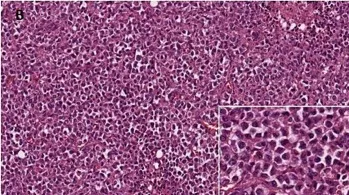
(B) Higher magnification (20x) view of the solid growth area. White box underlines at 100x magnification tumor cells exhibiting large nuclei with conspicuous nucleoli and eosinophilic "rhabdoid" cytoplasmic inclusions, while the nucleus is displaced eccentrically by the cytoplasmic inclusion body.
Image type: pathology (h&e)